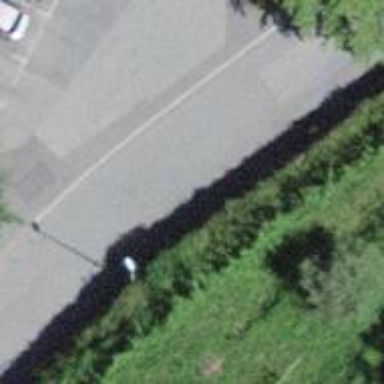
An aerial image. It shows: Support pole.